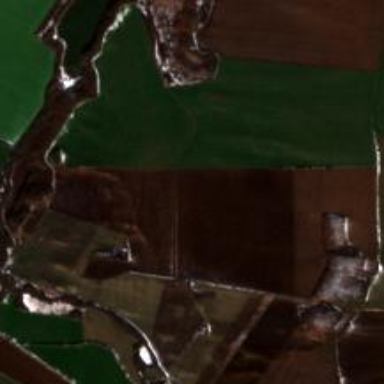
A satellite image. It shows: Picturesque farmland scene.